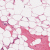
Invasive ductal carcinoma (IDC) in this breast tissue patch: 0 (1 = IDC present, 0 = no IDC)